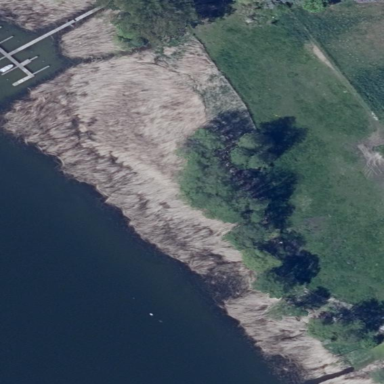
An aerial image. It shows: Reedbed wetland area.